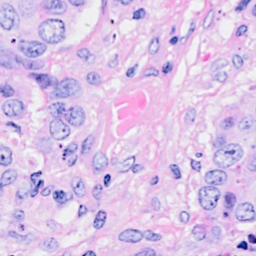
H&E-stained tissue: Breast